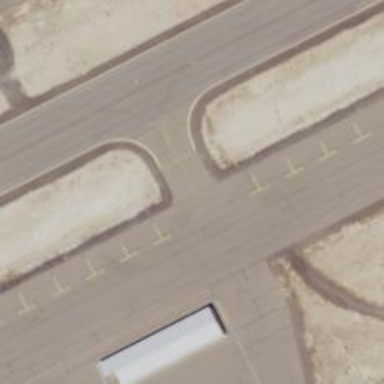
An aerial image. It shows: View of taxiway at the airport.